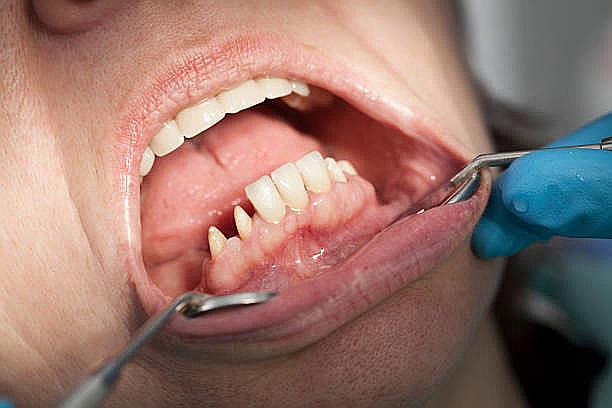
Condition: hypodontia